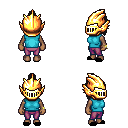
a pixel art fantasy rpg character, female body template, human, dark skin, teal sleeveless shirt, magenta pants, raven long topknot hairstyle, gold helm, bracelets, black slippers, four views (front, back, left, right), 2x2 character sprite sheet, small pixel art, hard edges, no anti-aliasing